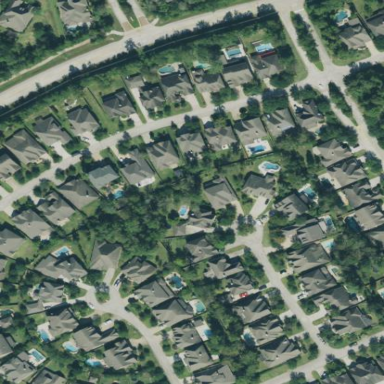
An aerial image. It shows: Residential area within neighborhood.